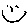
Label: smiley face